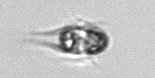
Label: Mesodinium